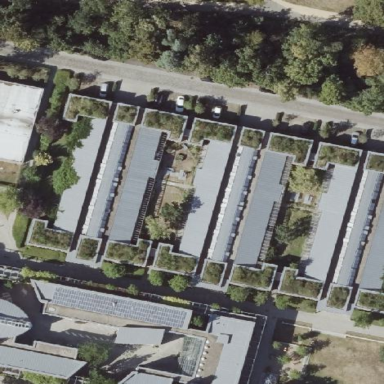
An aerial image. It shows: Hospital building.